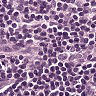
Metastatic tissue present: no